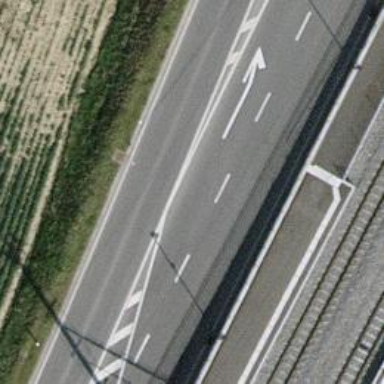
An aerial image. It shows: Primary highway with dedicated lane for cyclists.